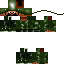
A male human skin with dark skin, wearing brown helmet dressed in a green hoodie and brown pants, featuring a closed mouth.